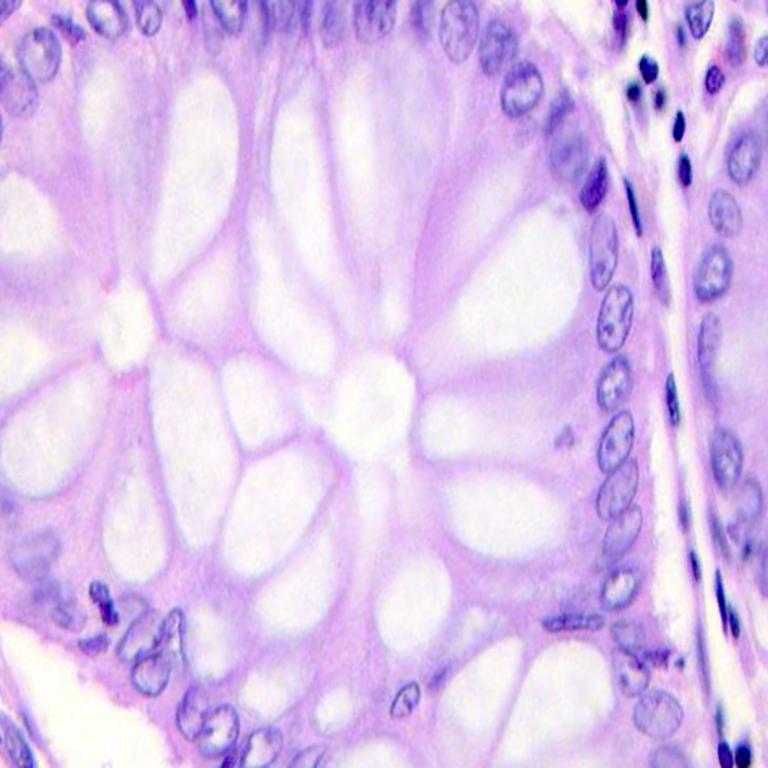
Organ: colon
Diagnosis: benign